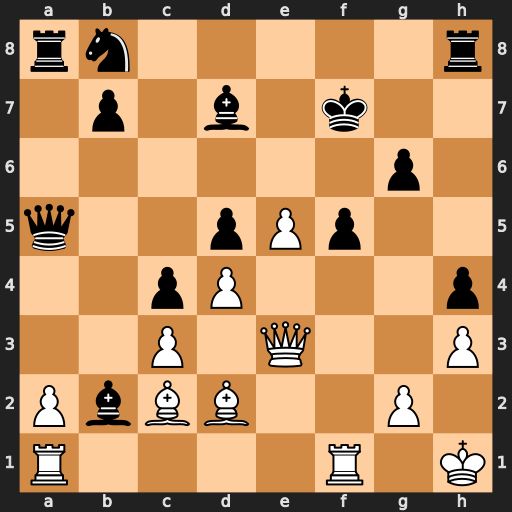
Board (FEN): rn5r/1p1b1k2/6p1/q2pPp2/2pP3p/2P1Q2P/PbBB2P1/R4R1K
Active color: w
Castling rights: -
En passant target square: -
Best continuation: e6+ Bxe6 Rae1